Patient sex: M
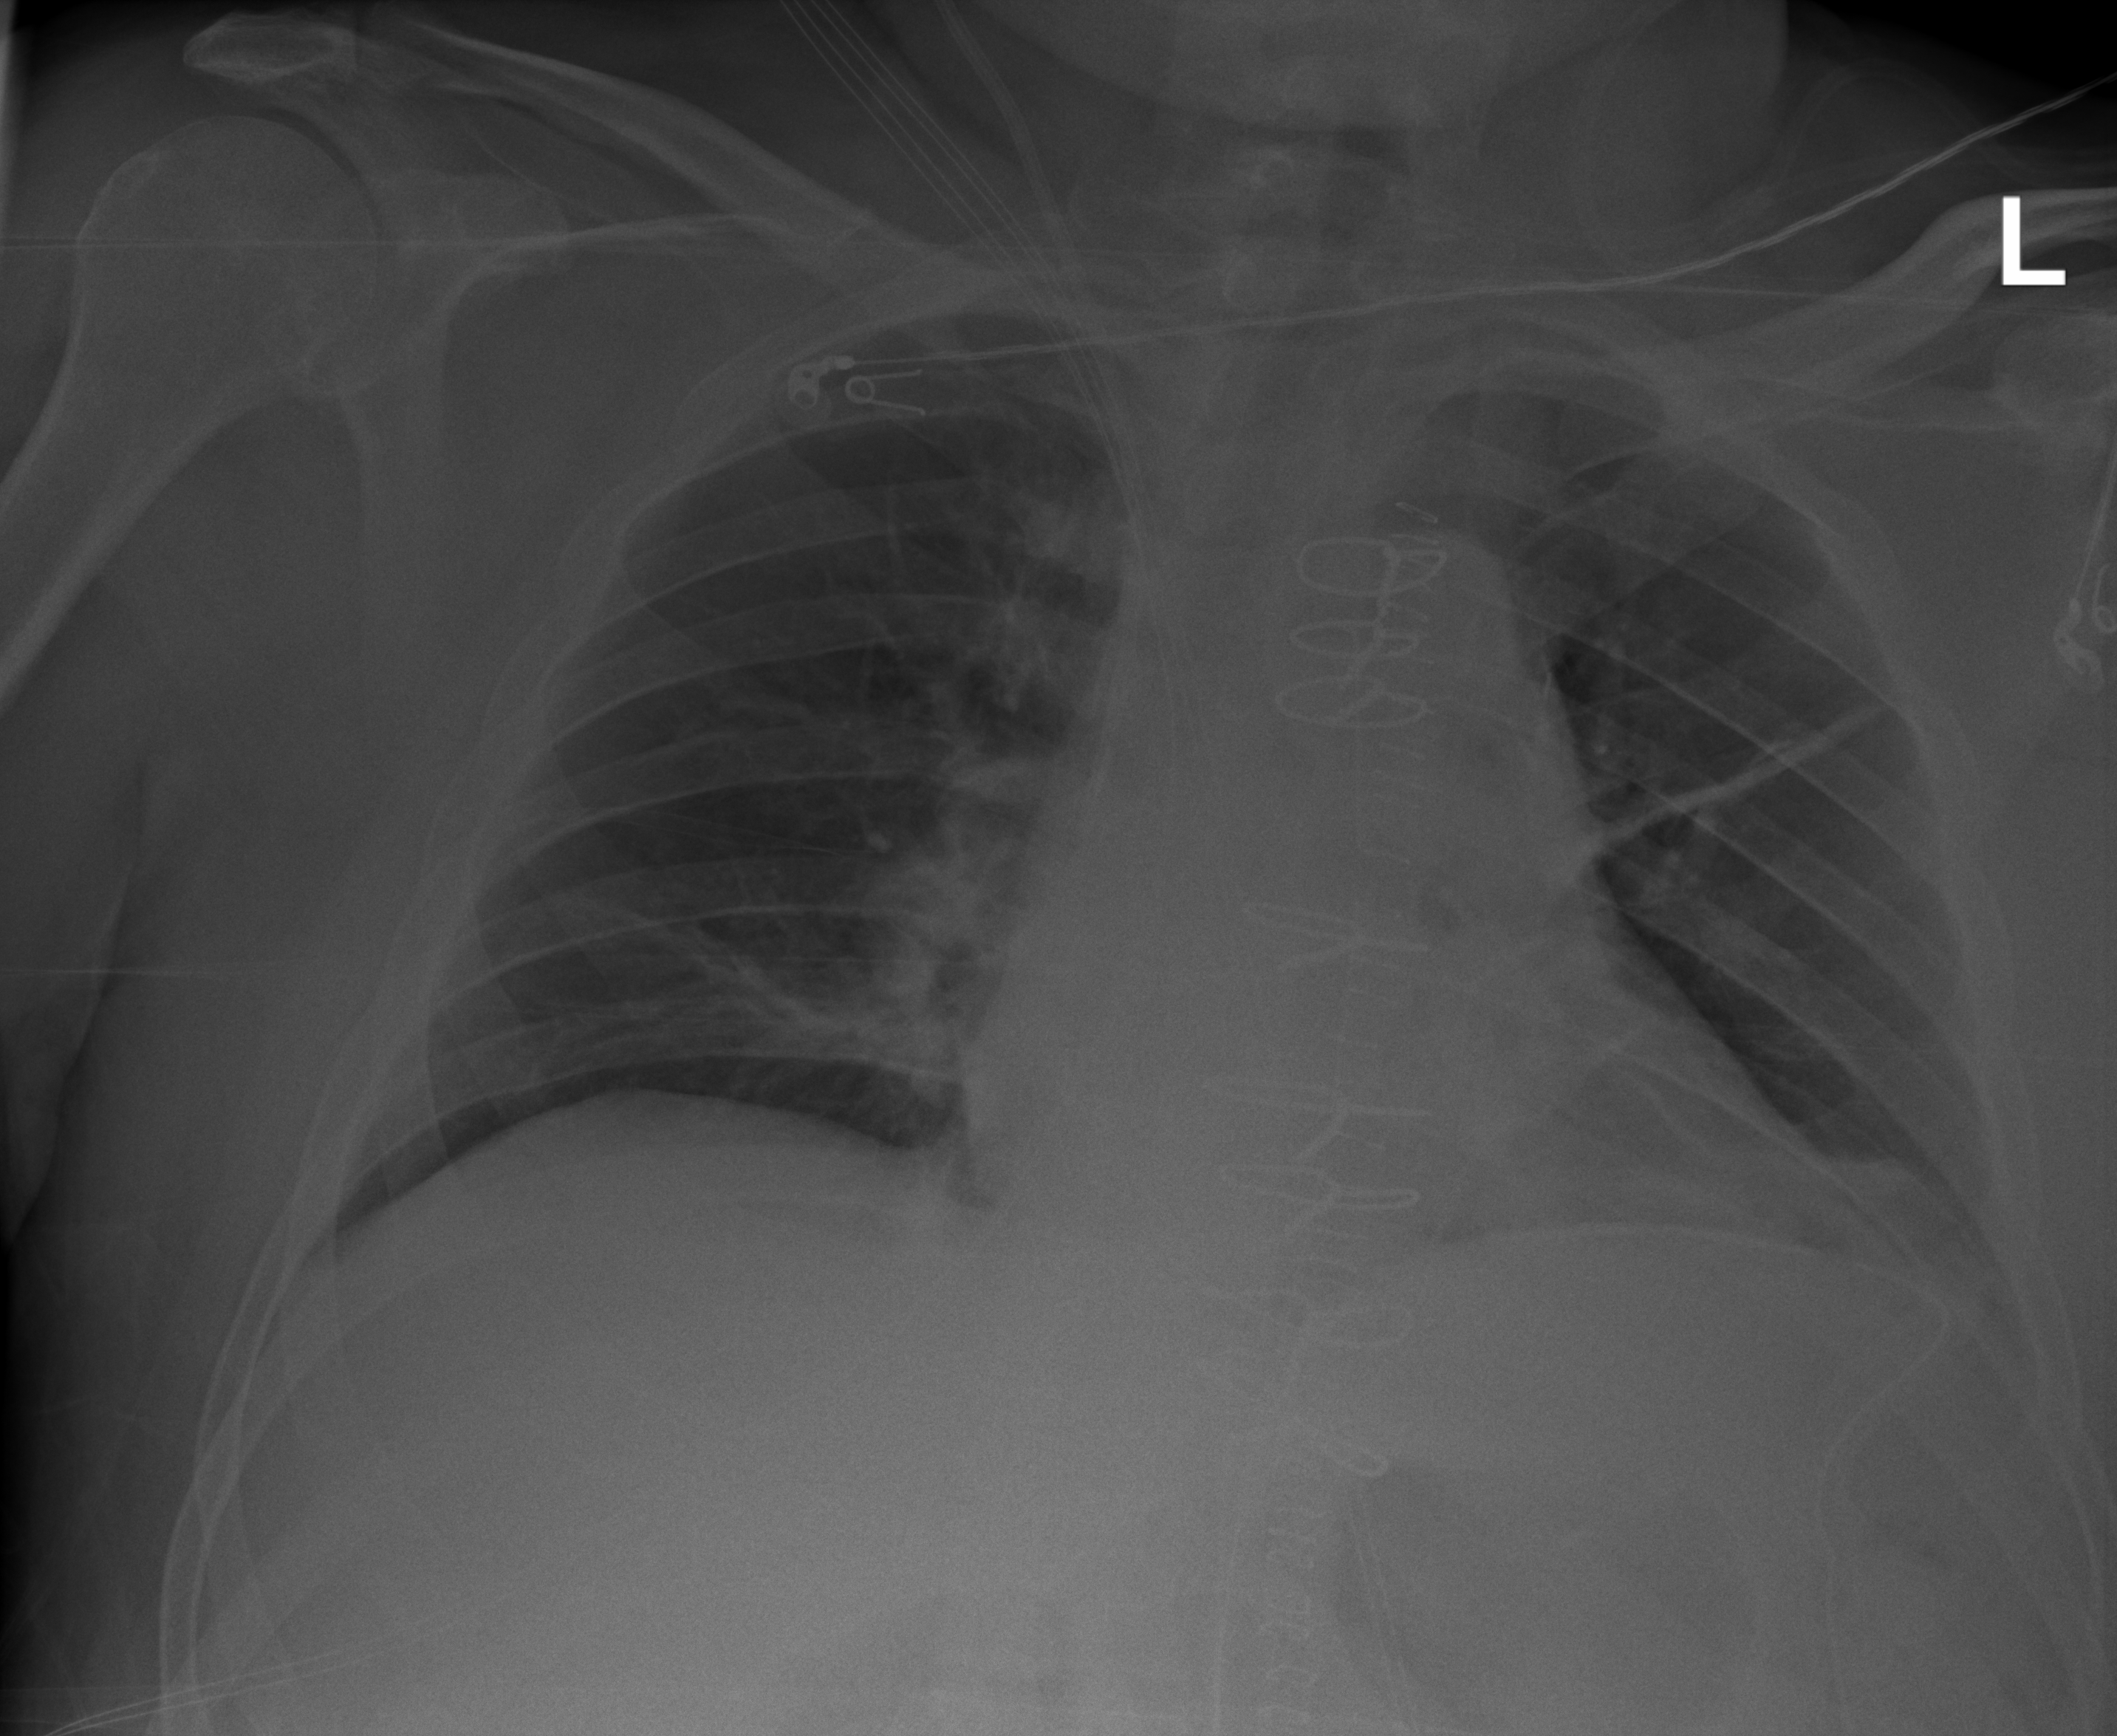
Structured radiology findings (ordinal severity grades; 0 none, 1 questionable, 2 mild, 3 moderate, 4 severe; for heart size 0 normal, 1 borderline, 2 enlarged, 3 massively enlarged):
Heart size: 2
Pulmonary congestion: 2
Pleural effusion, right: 0
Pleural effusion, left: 0
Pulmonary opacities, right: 0
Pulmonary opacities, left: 0
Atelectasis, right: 2
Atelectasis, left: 2